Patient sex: M
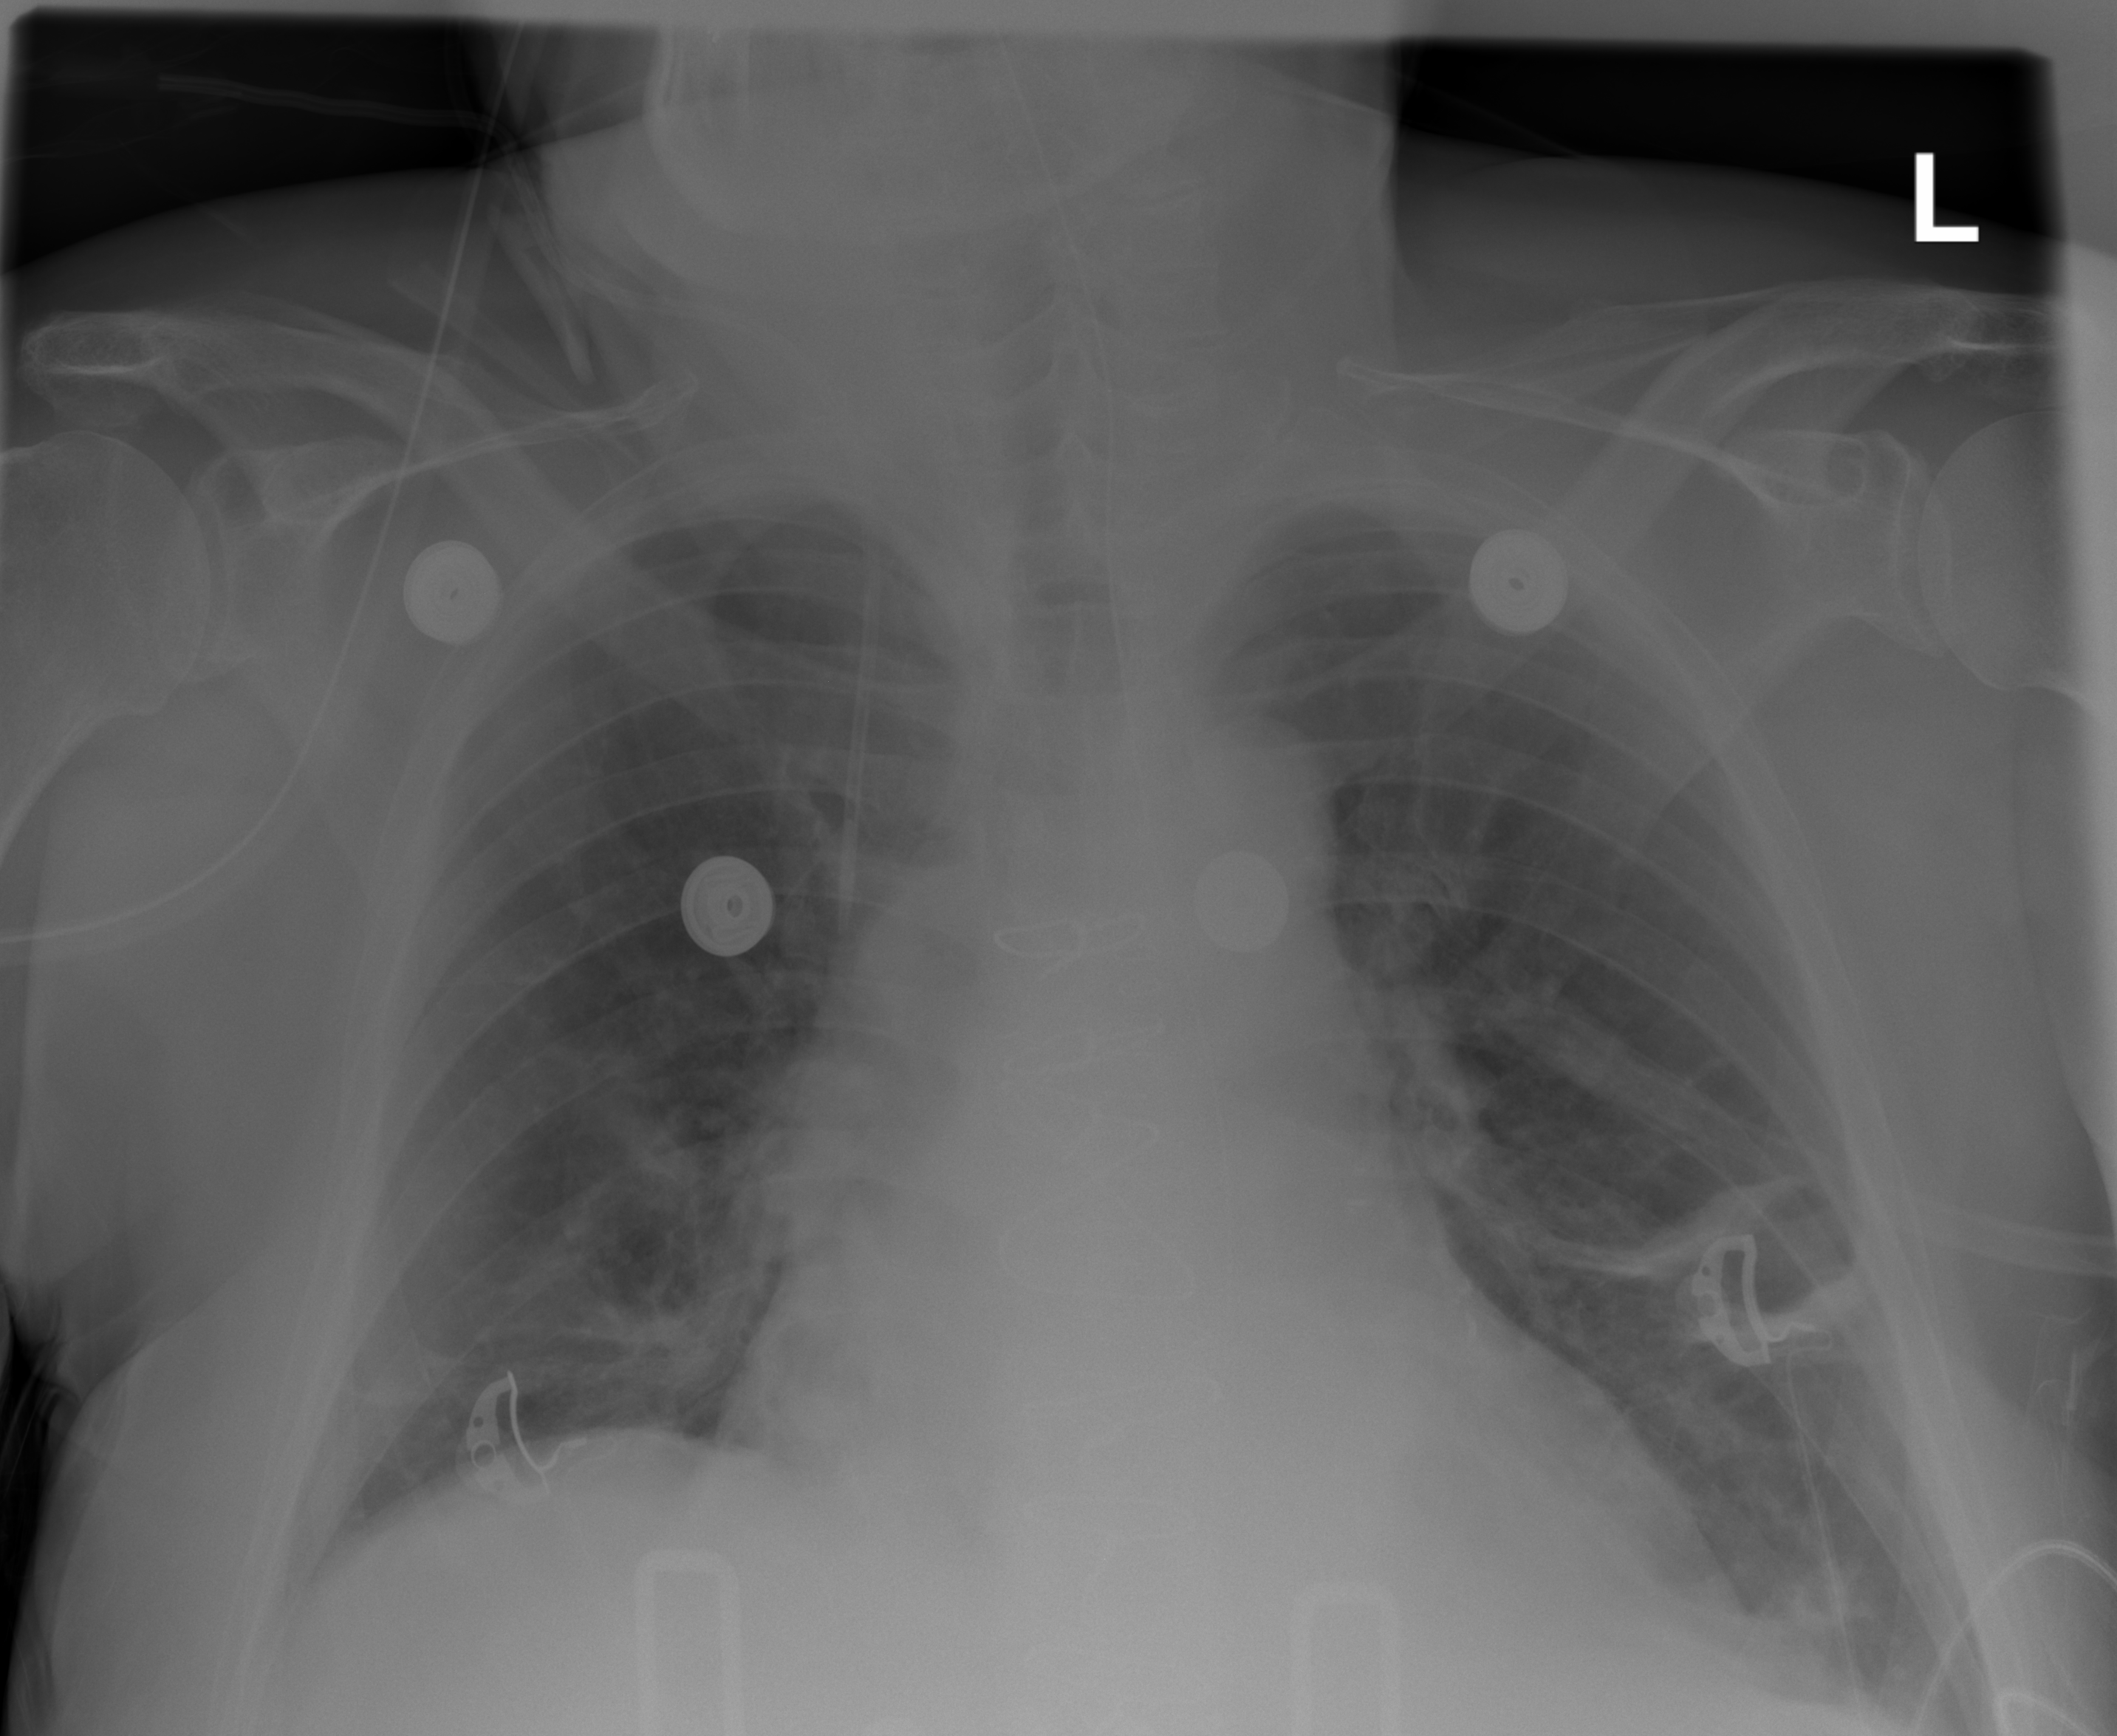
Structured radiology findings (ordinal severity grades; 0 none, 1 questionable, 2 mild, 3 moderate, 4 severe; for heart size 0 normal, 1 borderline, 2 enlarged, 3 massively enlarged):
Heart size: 2
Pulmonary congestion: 2
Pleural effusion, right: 0
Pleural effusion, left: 1
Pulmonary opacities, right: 0
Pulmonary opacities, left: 0
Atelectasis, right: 2
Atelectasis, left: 2